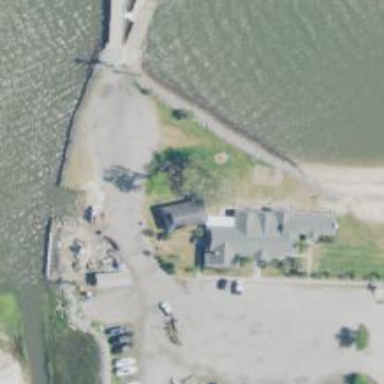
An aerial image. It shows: Yachting club.